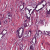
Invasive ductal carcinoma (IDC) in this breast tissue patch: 0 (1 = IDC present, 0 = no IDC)